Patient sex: M
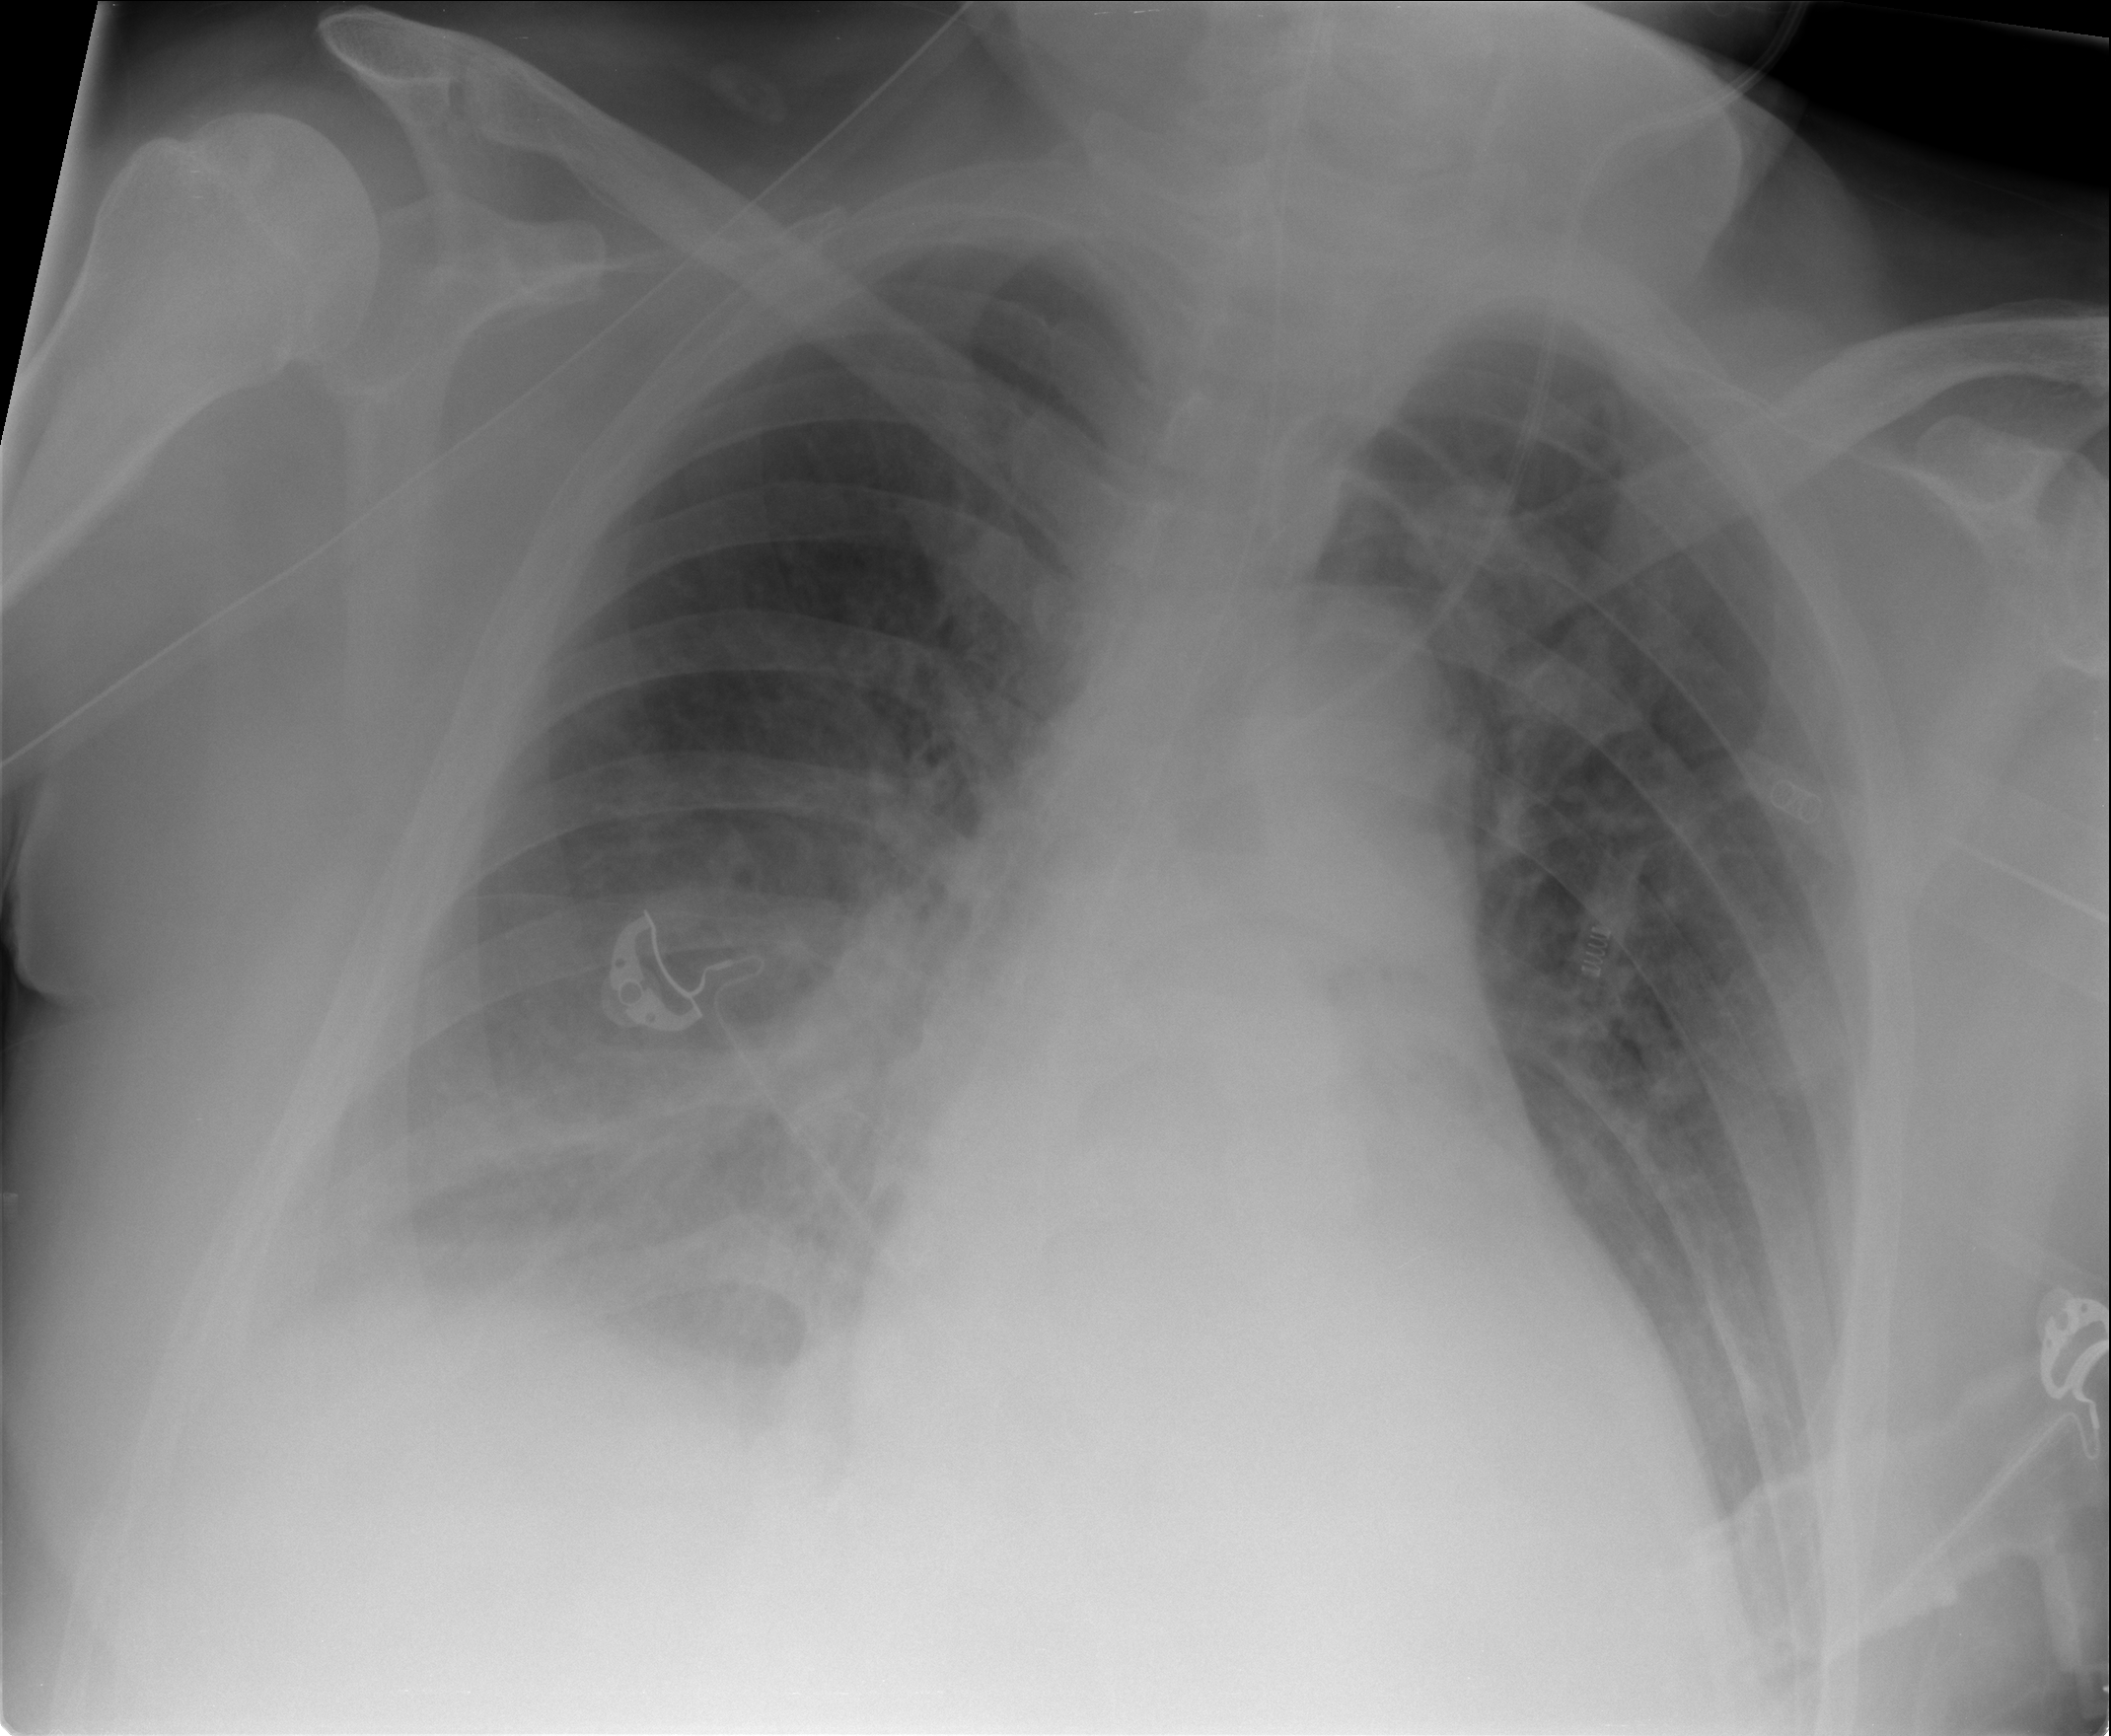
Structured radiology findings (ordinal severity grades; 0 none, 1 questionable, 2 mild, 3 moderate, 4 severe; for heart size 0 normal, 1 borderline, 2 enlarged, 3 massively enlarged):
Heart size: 2
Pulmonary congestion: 1
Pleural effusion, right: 2
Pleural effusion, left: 2
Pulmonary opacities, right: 0
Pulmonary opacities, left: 0
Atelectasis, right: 2
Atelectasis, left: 2